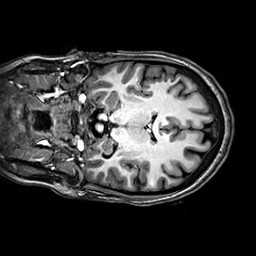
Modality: T1w
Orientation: coronal
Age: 26
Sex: female